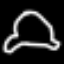
Label: frog